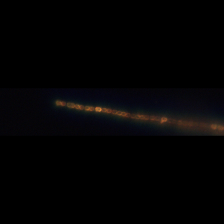
Taxon: Skeletonema
Group: Diatoms